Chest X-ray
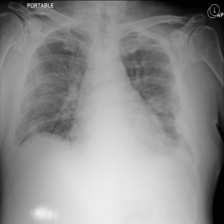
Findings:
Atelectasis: negative
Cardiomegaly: positive
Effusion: positive
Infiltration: negative
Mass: negative
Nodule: negative
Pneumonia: negative
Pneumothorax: negative
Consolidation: negative
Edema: negative
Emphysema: negative
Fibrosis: negative
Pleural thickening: negative
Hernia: negative